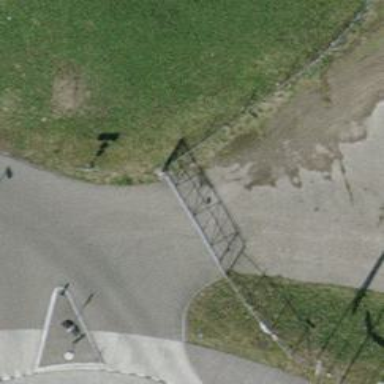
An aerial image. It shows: Gate.